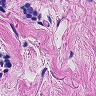
Metastatic tissue present: yes